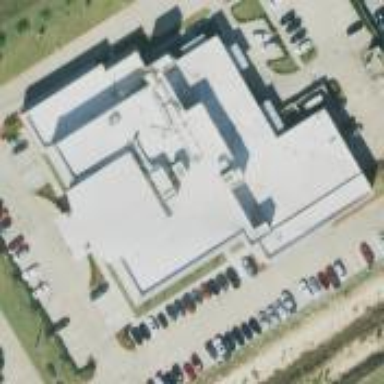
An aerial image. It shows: Healthcare facility identified as hospital.